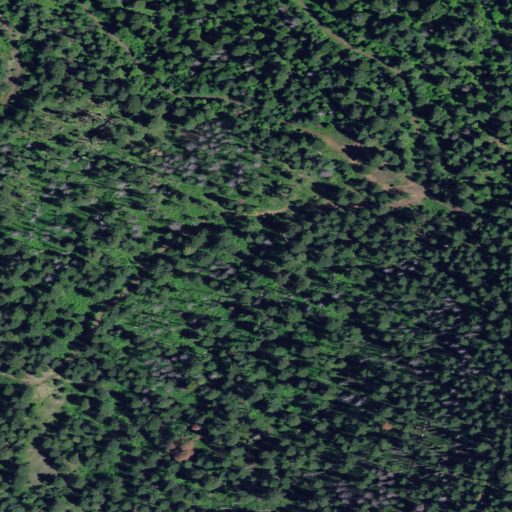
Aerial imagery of gap in Idaho named Grave Creek Saddle containing only evergreen forest